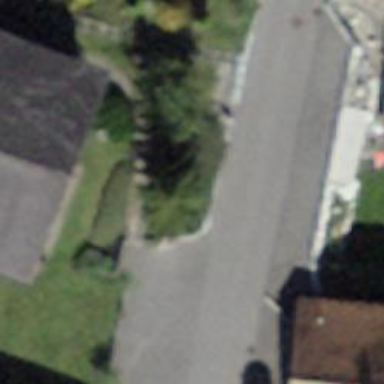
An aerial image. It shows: Residential road.